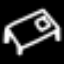
Label: bed